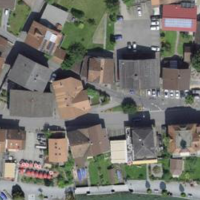
EUNIS habitat code: 54
Species observed at this site:
Chroicocephalus ridibundus
Podiceps cristatus
Cygnus olor
Macroglossum stellatarum